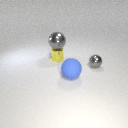
large blue rubber sphere in front of small gray metal sphere